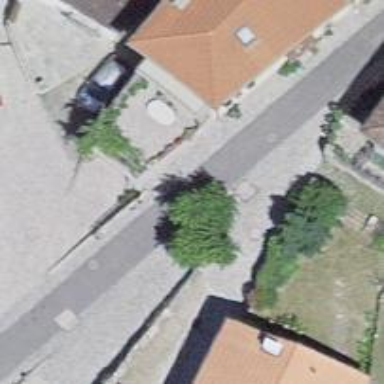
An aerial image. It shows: Alleyway designated as service road.